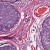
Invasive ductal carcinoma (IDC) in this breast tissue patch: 0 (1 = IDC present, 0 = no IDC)